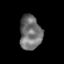
Tissue: skin
Cell type: Epithelial cells
Senescence score: 0.1578
Nuclear area (px): 730
Mean DAPI intensity: 113.89